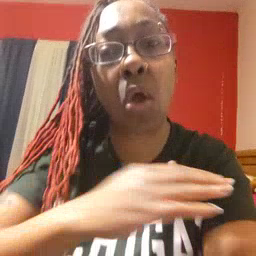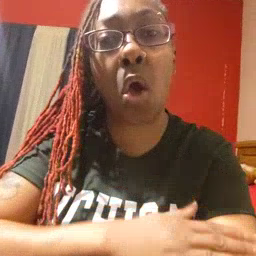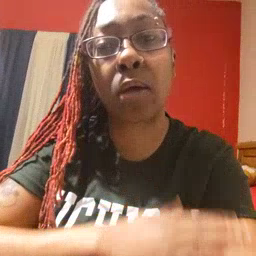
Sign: arm